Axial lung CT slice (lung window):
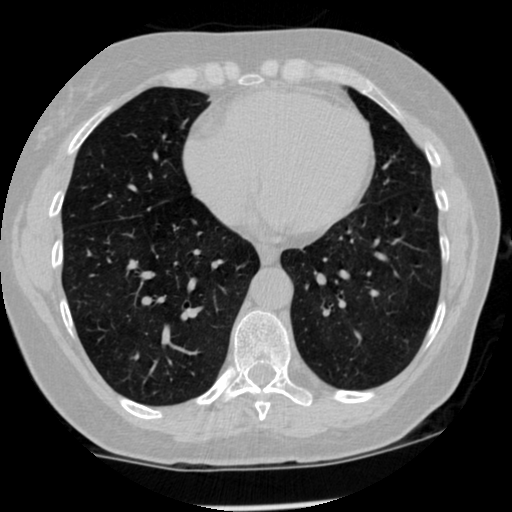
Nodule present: no